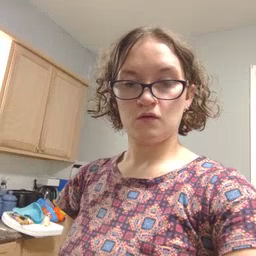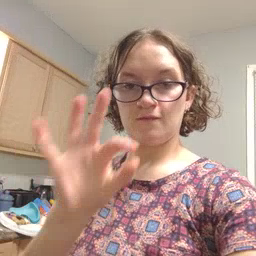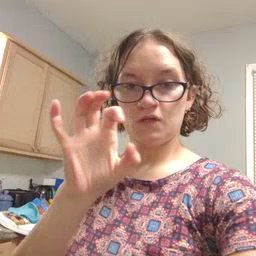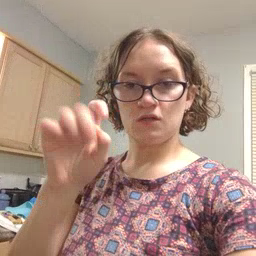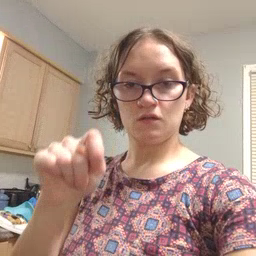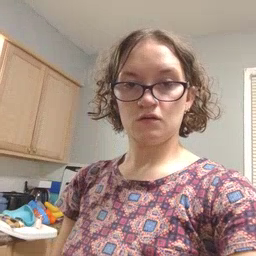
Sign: feet